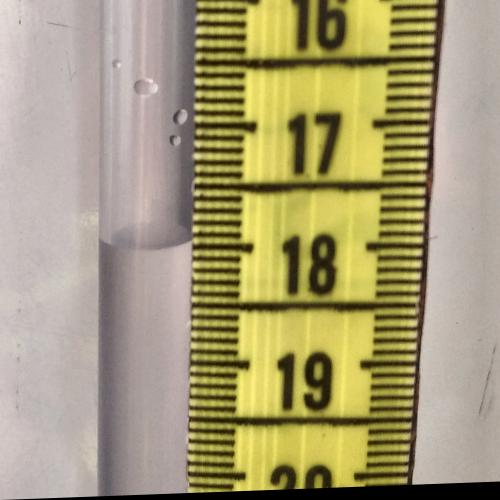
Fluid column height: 18.0 cm